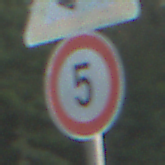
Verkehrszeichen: Geschwindigkeit5
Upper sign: AmphibienwanderungLinks
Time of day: SunriseSunset
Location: Outdoor (Nature)
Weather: PartlyCloudy
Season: NotSpecified
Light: Natural